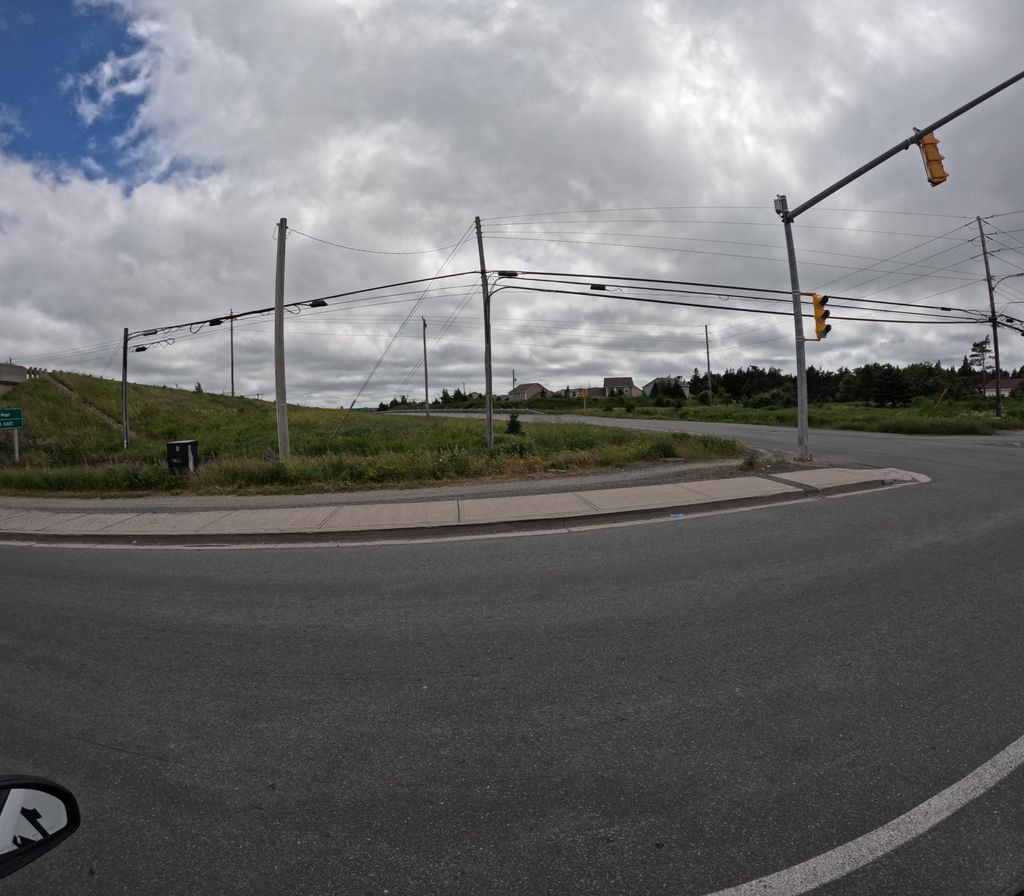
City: st_johns